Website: home-depot
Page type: order-tracking
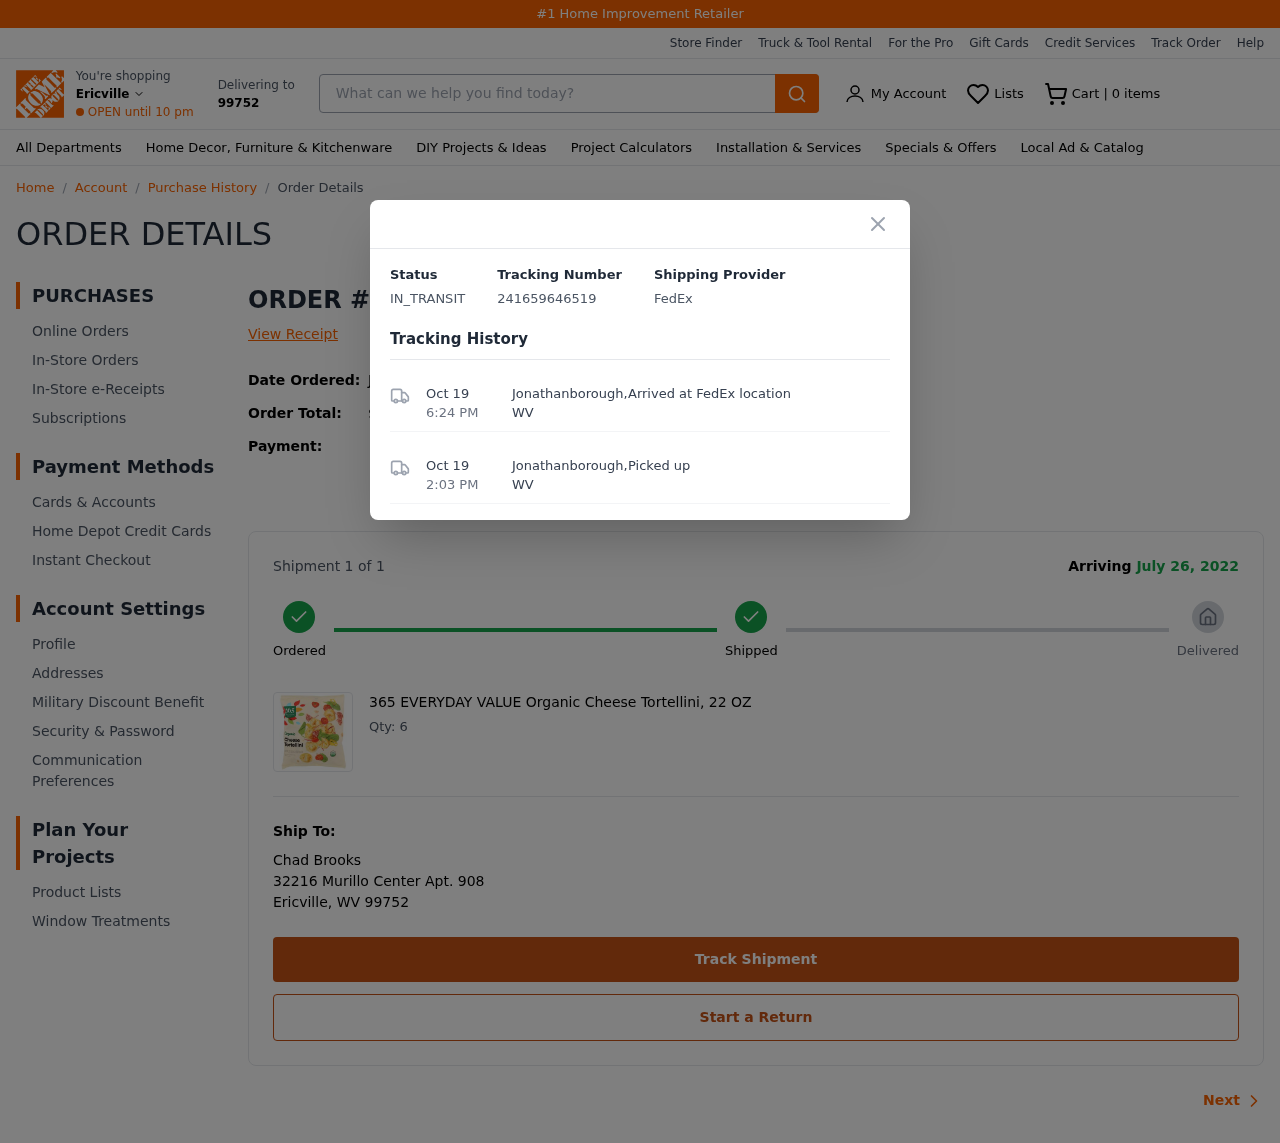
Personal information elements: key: PII_CARD_LAST4
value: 8620
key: PII_CITY
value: Ericville
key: PII_CITY_STATE_ZIP
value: Ericville, WV 99752
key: PII_FULLNAME
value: Chad Brooks
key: PII_POSTCODE
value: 99752
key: PII_STREET
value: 32216 Murillo Center Apt. 908
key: PII_CITY_STATE2
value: Jonathanborough, WV
Product elements: key: PRODUCT1_NAME
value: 365 EVERYDAY VALUE Organic Cheese Tortellini, 22 OZ
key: PRODUCT1_QUANTITY
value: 6
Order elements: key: ORDER_NUM_ITEMS
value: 0
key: ORDER_ID
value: #PD662056382
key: ORDER_DATE
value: July 19, 2022
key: ORDER_TOTAL
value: $25.97
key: ORDER_SUBTOTAL
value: $24.00
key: ORDER_SHIPPING_COST
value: FREE
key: ORDER_TAX
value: $1.97
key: ORDER_NUM_ITEMS
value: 1
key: ORDER_DELIVERY_DATE
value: July 26, 2022
Search elements: key: HEADER_SEARCH
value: What can we help you find today?
Other elements: key: TRACKING_NUMBER
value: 241659646519
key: TRACKING_DATE1
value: Oct 19
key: TRACKING_TIME1
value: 6:24 PM
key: TRACKING_DATE2
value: Oct 19
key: TRACKING_TIME2
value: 2:03 PM